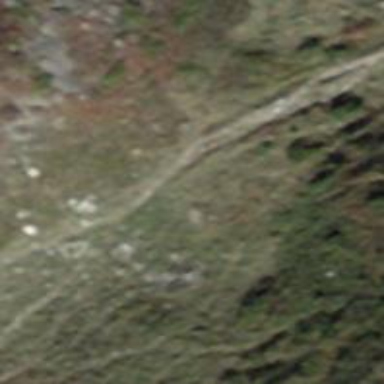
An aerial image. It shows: Path on the ground.